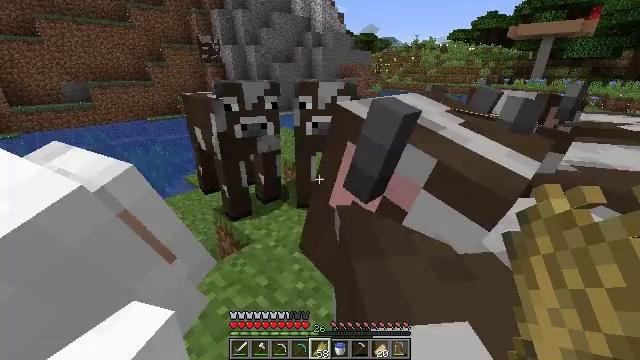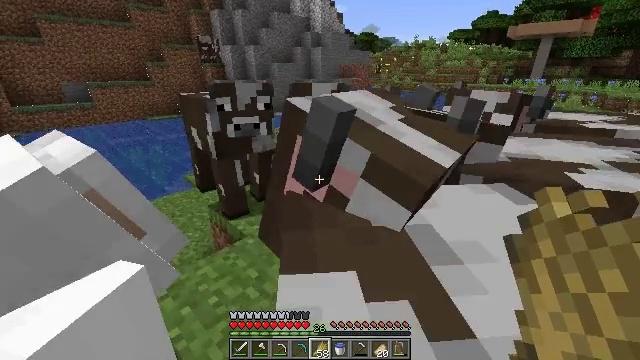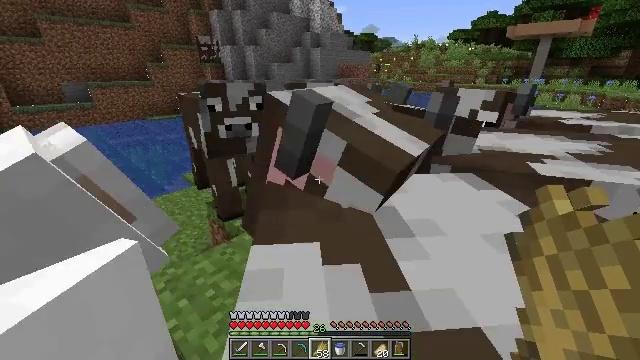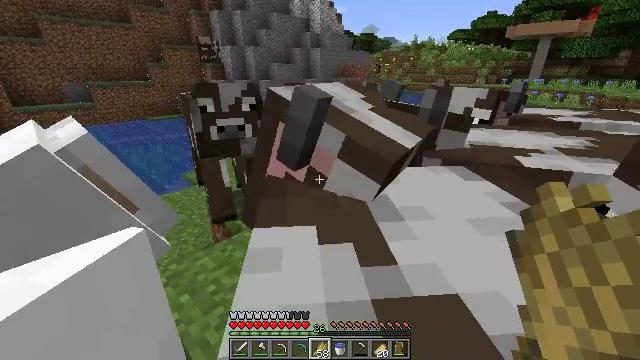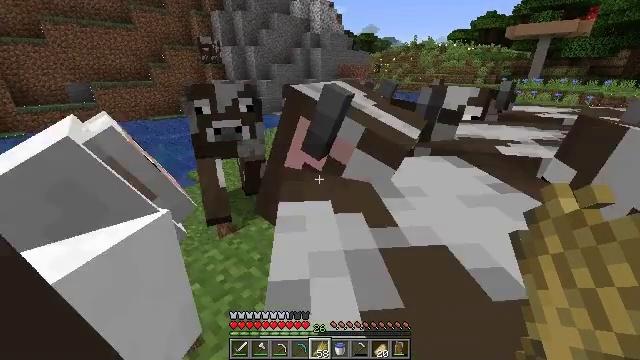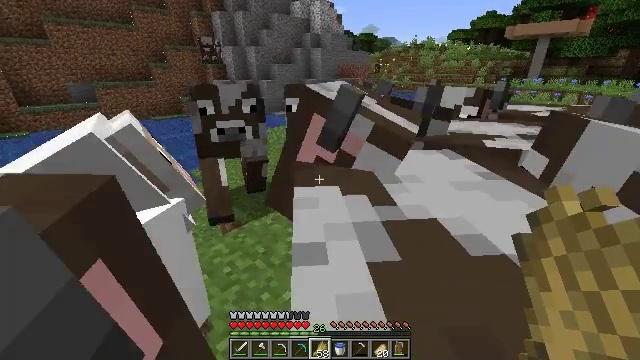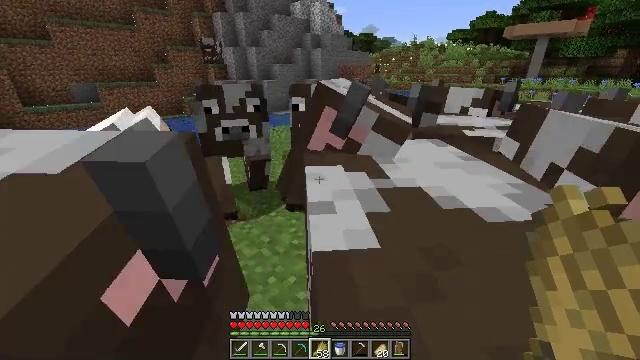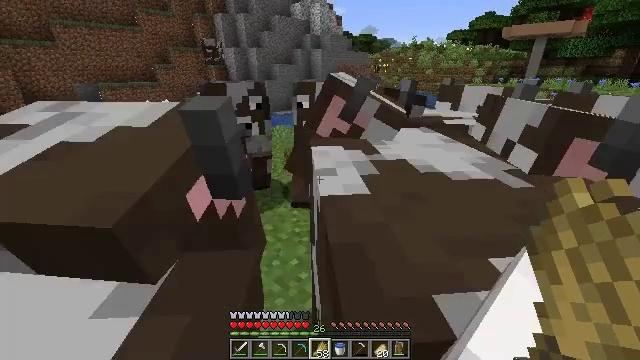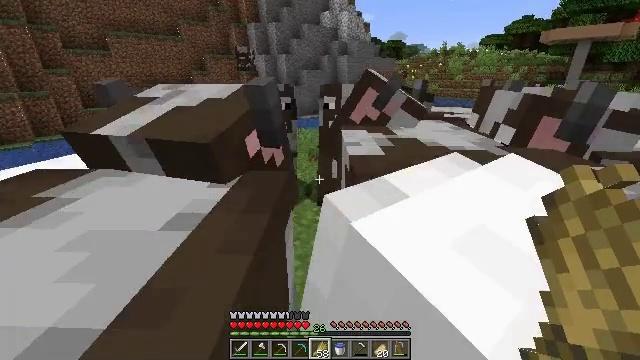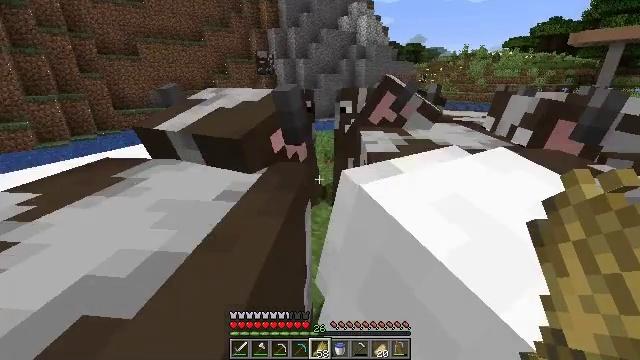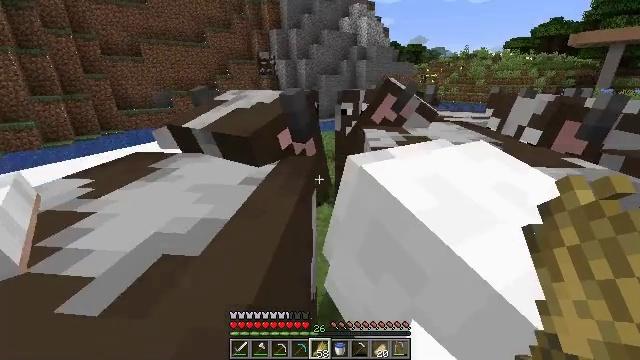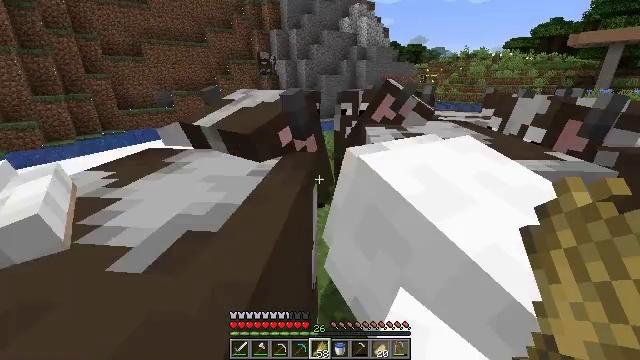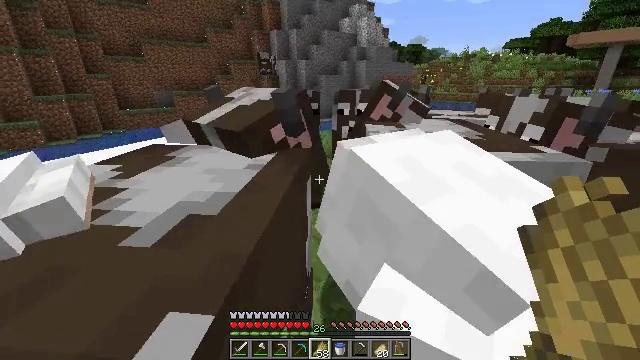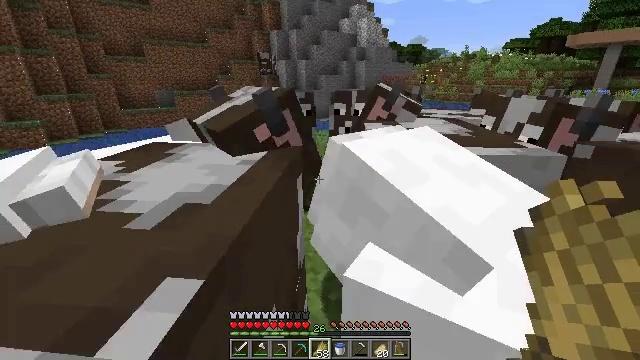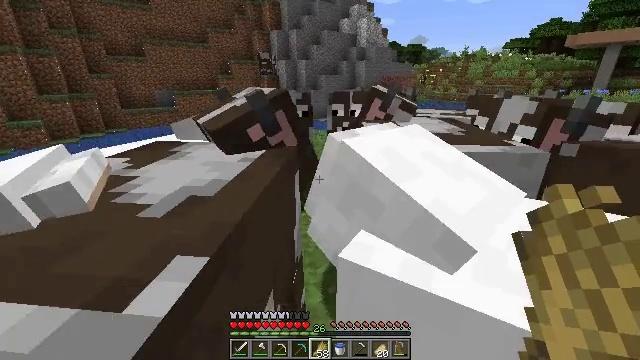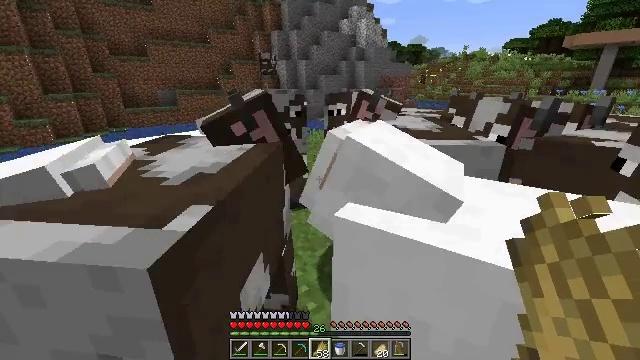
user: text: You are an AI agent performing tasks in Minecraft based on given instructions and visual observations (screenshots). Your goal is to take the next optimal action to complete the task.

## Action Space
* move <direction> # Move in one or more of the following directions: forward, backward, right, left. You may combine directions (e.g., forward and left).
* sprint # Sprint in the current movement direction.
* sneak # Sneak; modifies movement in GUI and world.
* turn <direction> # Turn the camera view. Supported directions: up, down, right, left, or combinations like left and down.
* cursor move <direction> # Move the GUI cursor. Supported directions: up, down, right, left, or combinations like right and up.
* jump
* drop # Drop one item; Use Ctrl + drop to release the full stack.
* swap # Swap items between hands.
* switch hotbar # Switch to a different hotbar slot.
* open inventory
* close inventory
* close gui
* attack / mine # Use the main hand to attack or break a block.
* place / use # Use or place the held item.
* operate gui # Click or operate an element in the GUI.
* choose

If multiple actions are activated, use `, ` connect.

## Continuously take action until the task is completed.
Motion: motion action
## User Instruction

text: Recycle the birch fence.
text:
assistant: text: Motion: no_op
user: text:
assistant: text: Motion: no_op
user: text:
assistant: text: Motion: no_op
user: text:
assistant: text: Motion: move back
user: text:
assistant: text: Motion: move back
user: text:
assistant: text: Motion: move back
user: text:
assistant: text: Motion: move back
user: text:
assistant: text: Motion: move back, turn left and up
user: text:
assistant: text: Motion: turn left
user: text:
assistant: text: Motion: no_op
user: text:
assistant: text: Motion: no_op
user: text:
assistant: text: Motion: no_op
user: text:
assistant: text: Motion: move back
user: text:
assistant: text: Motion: move back
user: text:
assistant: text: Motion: move back
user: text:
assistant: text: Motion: move back
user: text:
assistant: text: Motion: move back
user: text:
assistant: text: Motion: move back
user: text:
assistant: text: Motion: no_op
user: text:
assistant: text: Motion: no_op
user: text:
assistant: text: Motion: no_op
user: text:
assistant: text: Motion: move back
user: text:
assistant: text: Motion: move back
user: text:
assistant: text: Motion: move back
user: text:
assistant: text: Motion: move back
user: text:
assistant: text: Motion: move back
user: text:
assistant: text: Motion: move back
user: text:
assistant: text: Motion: no_op
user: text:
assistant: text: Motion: no_op
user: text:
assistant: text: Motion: no_op